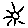
Label: sun